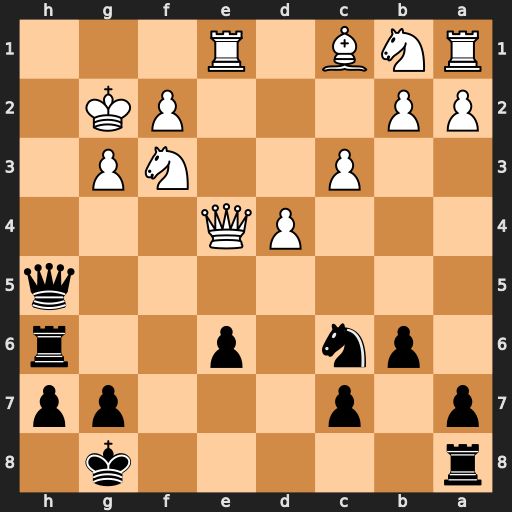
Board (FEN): r5k1/p1p3pp/1pn1p2r/7q/3PQ3/2P2NP1/PP3PK1/RNB1R3
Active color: b
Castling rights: -
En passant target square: -
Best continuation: Qh3+ Kg1 Qh1#